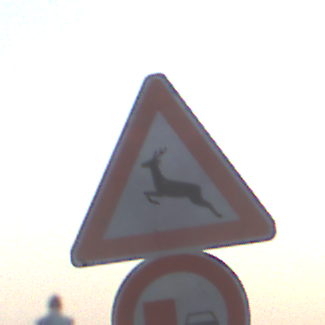
Verkehrszeichen: WildwechselRechts
Zusatzzeichen unten: UeberholverbotKraftfahrzeuge
Umgebung: Outdoor, Suburban
Tageszeit: SunriseSunset
Wetter: Clear
Licht: Natural
Jahreszeit: NotSpecified
Kontrast: LowContrast